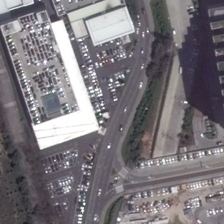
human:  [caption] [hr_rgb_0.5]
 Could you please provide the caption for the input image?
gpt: many cars are in parking lots in two sides of a road .

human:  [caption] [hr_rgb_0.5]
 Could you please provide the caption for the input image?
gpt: many cars are in parking lots in two sides of a road .

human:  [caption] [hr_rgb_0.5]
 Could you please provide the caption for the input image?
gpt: many cars are in parking lots in two sides of a road .

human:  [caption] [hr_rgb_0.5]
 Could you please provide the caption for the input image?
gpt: many cars are in parking lots in two sides of a road .

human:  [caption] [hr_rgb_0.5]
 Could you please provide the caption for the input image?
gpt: many cars are in parking lots in two sides of a road .